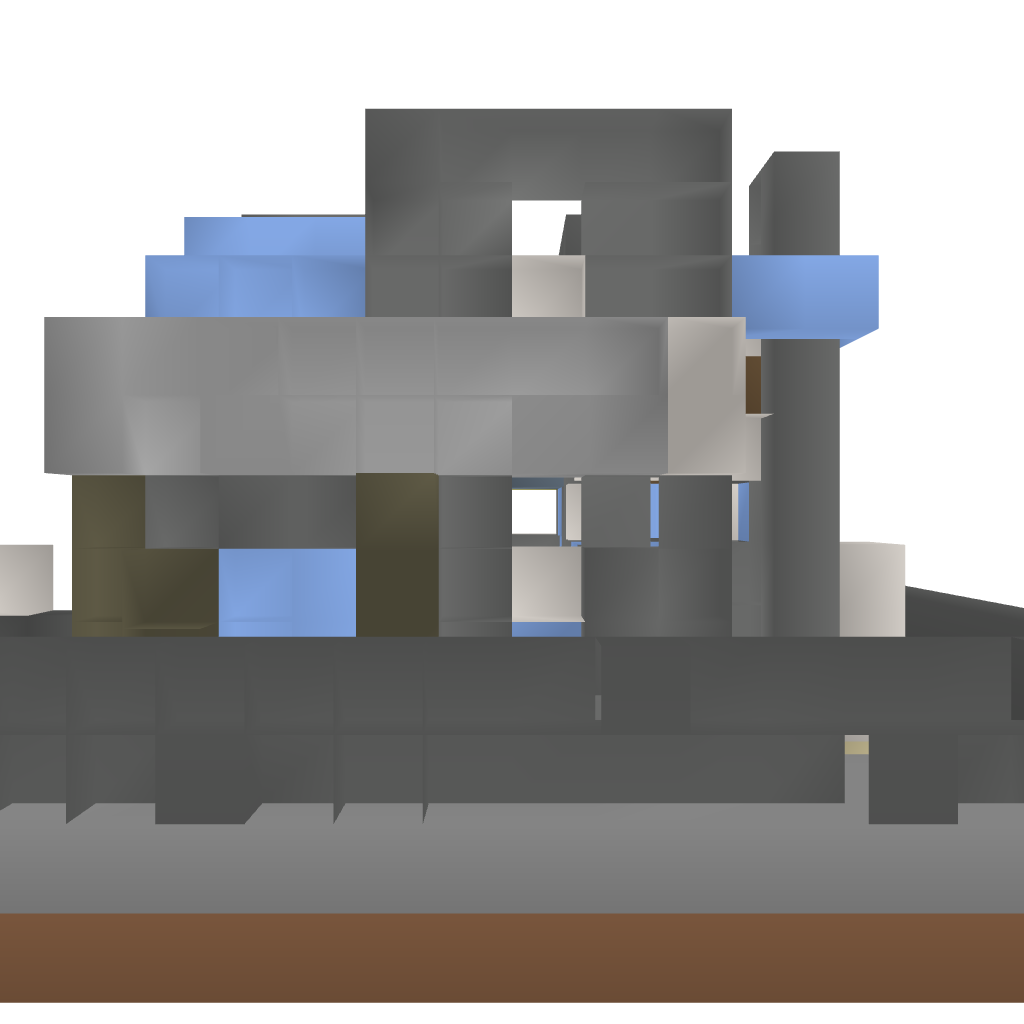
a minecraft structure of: Small Modern Home